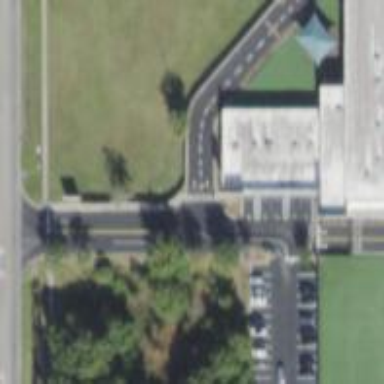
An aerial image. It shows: Parking space.